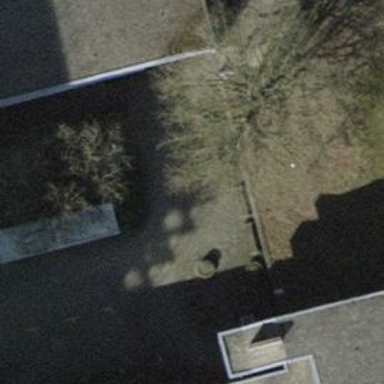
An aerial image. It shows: Brown bench.